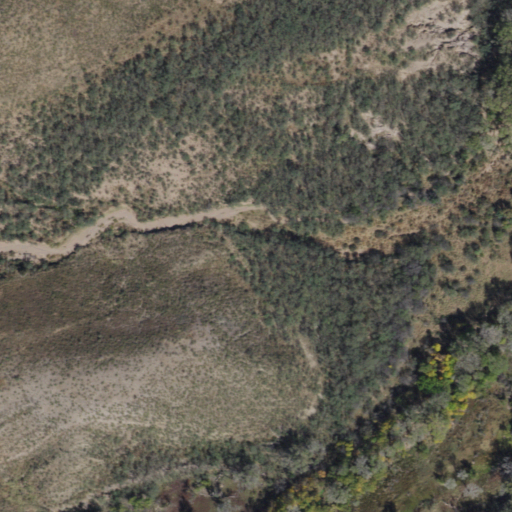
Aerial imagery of valley in Arizona named Stevenson Canyon containing shrub, woody wetlands, grassland, and open water